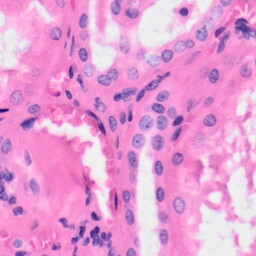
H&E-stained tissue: Kidney